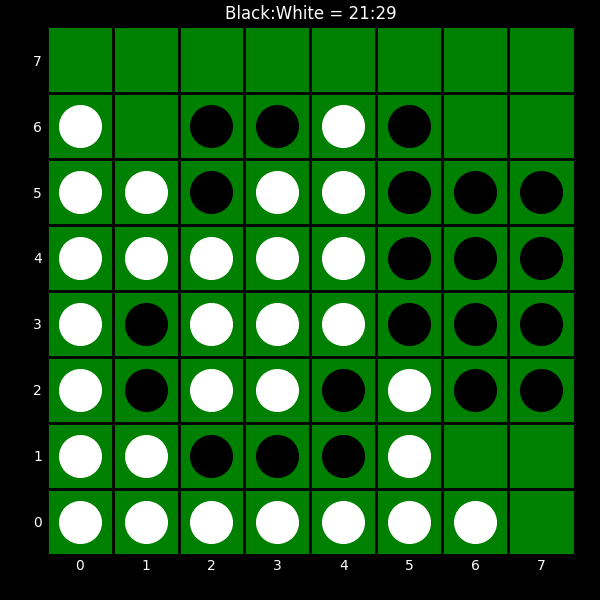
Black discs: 21
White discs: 29